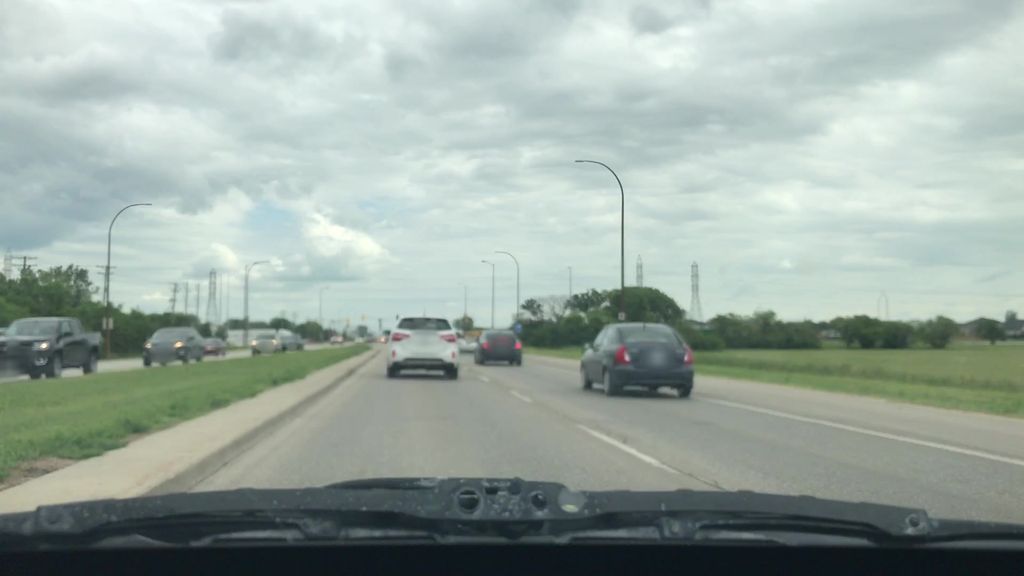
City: winnipeg